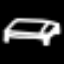
Label: bed